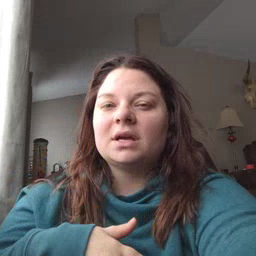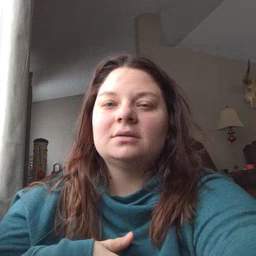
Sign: elephant